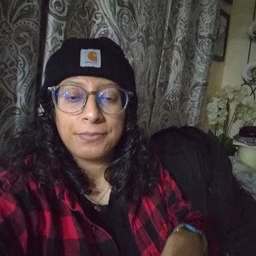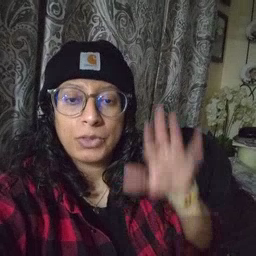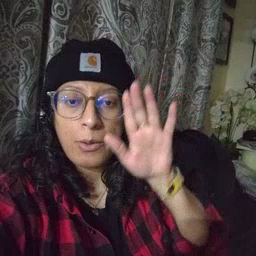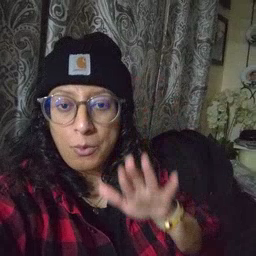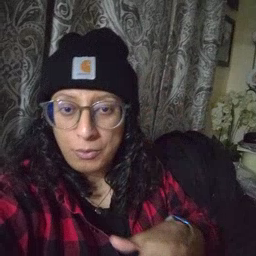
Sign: snow